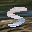
Label: 5